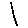
Label: line